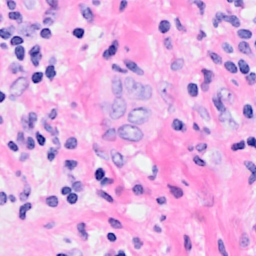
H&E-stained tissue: Breast